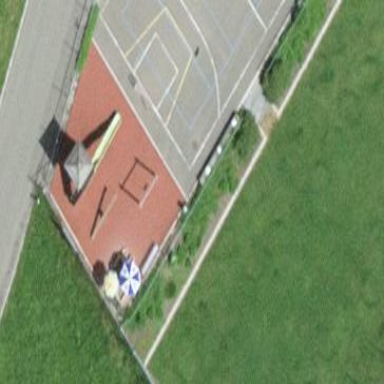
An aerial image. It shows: Playground area for leisure land.